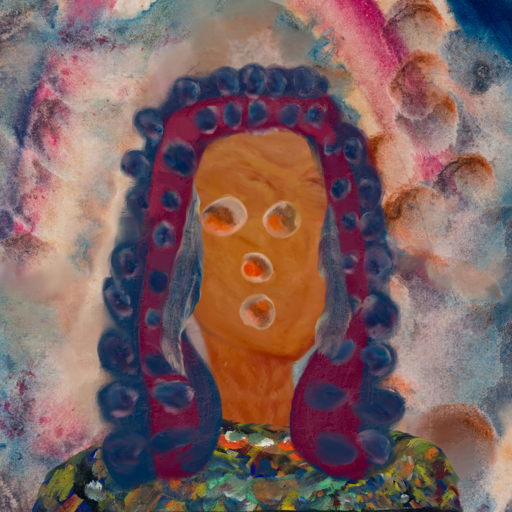
Background: Rupkatha, Head And Neck Front: Pious_Lady, Face Front: Rupkatha, Bust: An_Impression, Hair Front: Hill_Girl, Head Accessory: Blank, Second Necklace: Blank, Necklace: Blank, Baby: Blank